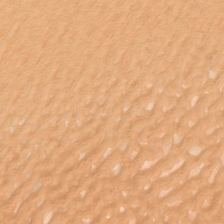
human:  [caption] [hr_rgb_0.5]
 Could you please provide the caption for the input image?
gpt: the arid desert is vast and boundless .

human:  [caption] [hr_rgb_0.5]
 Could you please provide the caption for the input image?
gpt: the arid desert is vast and boundless .

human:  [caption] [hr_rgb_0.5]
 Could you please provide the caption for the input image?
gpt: no plants grow in the vast desert .

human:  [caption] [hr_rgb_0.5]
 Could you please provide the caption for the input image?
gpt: no plants grow in the vast desert .

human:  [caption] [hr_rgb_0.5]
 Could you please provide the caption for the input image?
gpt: no plants grow in the vast desert .